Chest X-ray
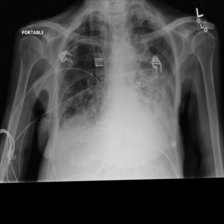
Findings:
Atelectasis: positive
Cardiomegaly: negative
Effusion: positive
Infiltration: positive
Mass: negative
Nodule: negative
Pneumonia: negative
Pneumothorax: positive
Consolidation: positive
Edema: negative
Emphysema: negative
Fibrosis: negative
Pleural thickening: negative
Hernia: negative